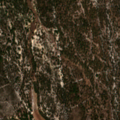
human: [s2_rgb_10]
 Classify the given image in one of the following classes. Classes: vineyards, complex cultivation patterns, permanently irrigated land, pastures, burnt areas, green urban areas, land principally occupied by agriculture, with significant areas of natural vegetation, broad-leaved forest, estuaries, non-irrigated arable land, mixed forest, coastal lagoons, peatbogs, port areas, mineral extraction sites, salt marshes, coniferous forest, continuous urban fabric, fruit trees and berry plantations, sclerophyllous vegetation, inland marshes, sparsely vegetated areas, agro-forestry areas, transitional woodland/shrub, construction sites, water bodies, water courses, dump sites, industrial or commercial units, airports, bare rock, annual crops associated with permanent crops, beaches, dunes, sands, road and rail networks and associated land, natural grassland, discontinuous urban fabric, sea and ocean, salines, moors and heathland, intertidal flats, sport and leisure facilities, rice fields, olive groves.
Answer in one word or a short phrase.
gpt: complex cultivation patterns, broad-leaved forest, coniferous forest, mixed forest, transitional woodland/shrub